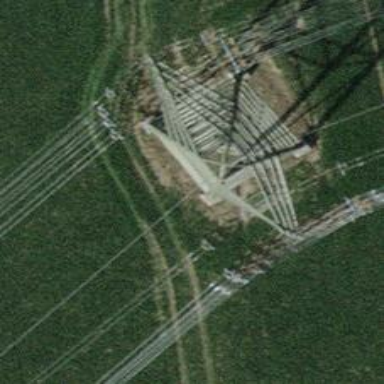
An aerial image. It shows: Power tower.